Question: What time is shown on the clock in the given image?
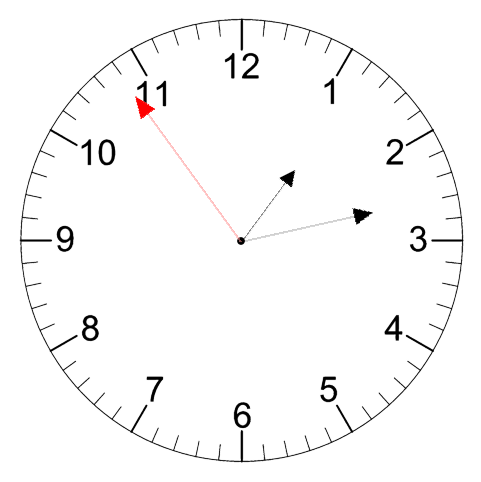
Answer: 01:12:54